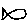
Label: fish